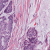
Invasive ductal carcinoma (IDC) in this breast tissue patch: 1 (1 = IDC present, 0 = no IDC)